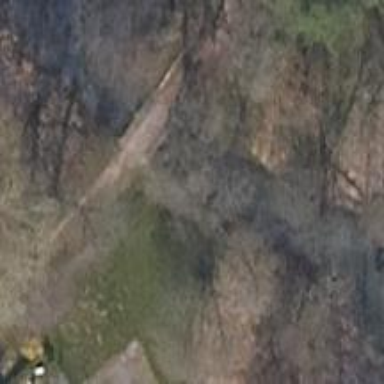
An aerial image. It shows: Track road with bridge. The surface of the road is ground and it is classified as grade3 tracktype.